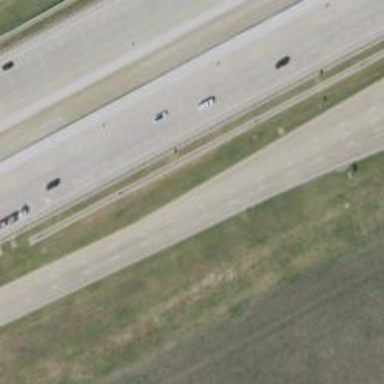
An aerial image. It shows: Secondary road with frontage road alongside.